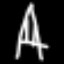
Label: The Eiffel Tower